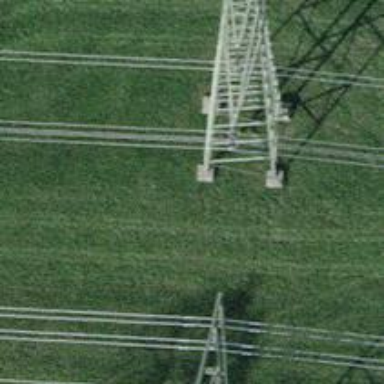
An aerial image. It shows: Double and single wires forming power line.